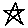
Label: star